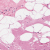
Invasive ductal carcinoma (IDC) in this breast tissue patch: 0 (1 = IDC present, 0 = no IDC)